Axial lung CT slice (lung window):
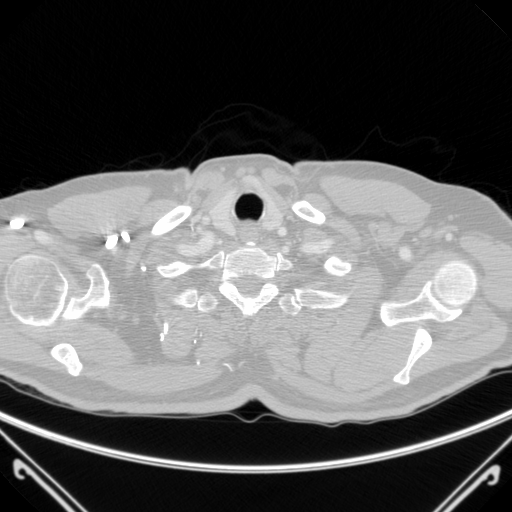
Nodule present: no